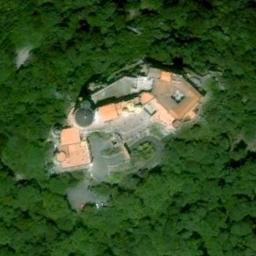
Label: palace